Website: crate-barrel
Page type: billing-address
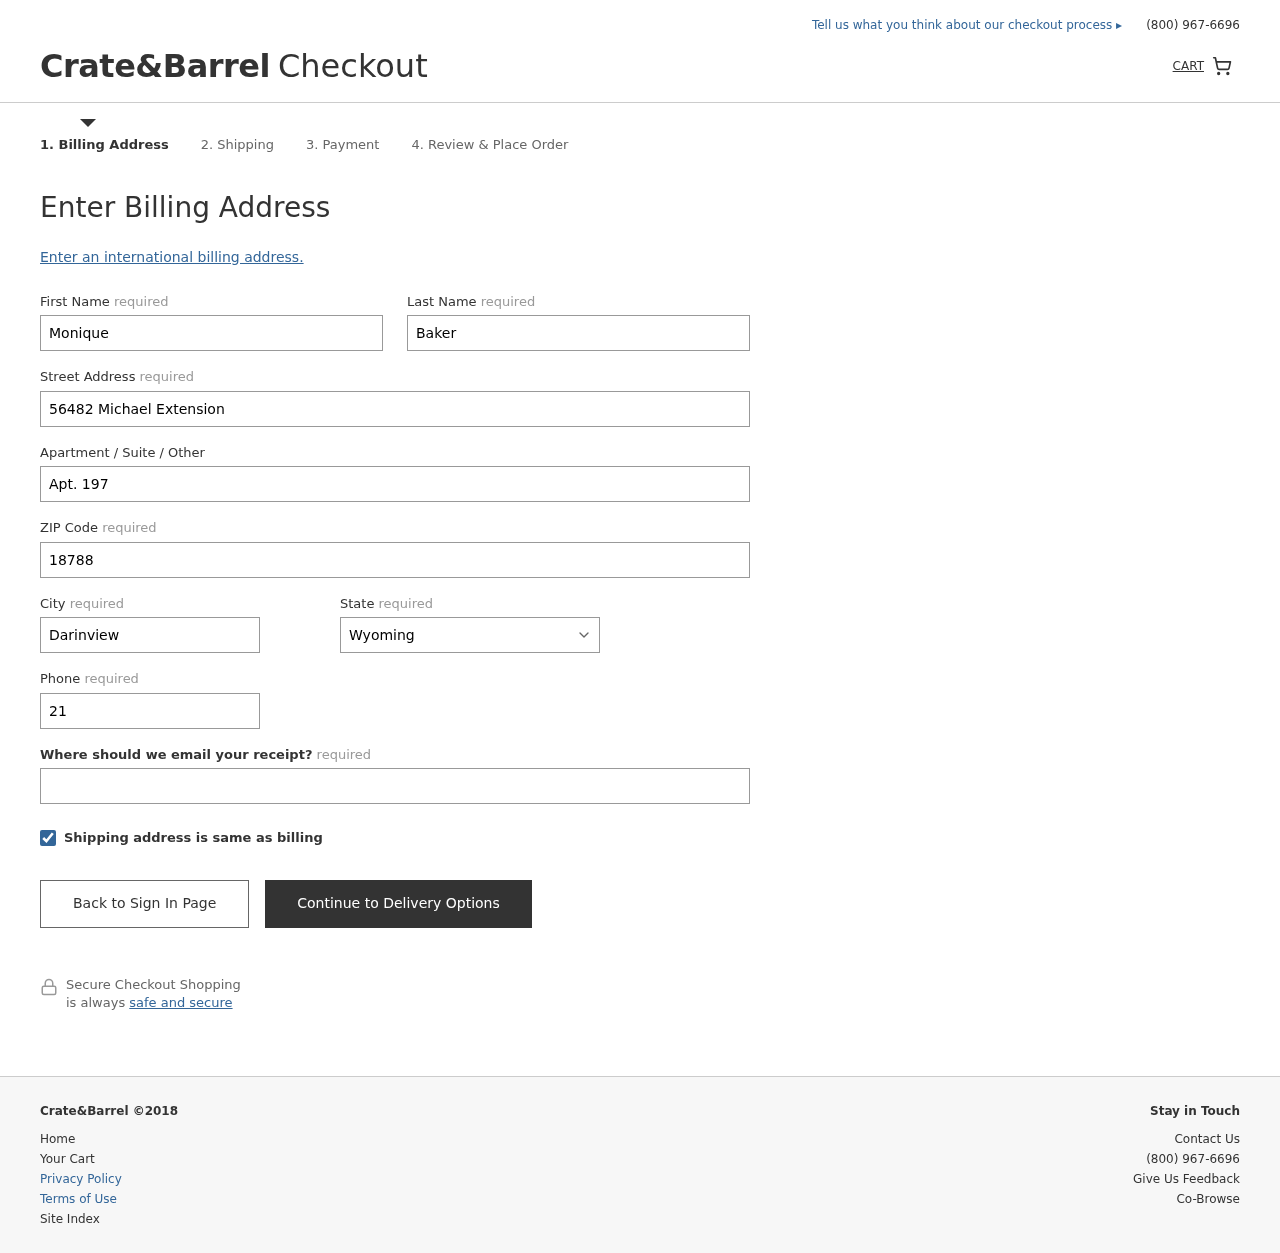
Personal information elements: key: PII_STATE
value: Wyoming
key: PII_FIRSTNAME
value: Monique
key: PII_LASTNAME
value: Baker
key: PII_STREET
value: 56482 Michael Extension
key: PII_STREET2
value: Apt. 197
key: PII_POSTCODE
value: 18788
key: PII_CITY
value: Darinview
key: PII_PHONE
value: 2193453129
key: PII_EMAIL
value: monique_baker@gmail.com